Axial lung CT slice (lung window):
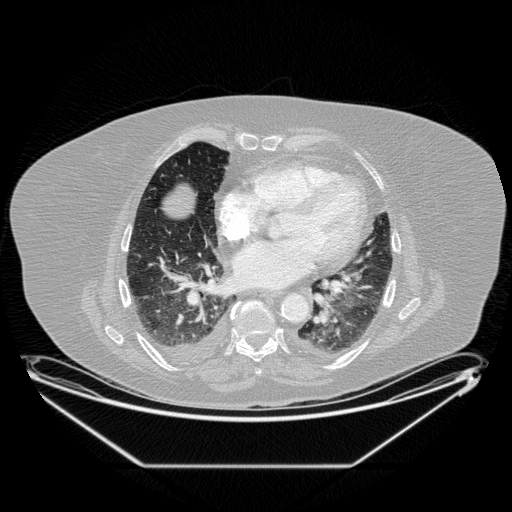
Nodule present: no